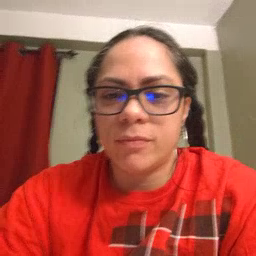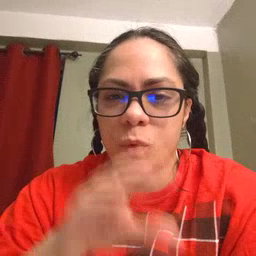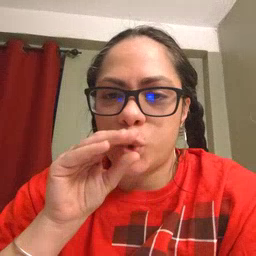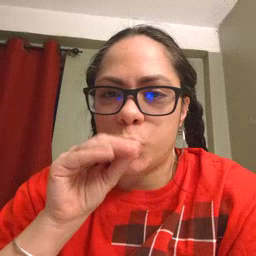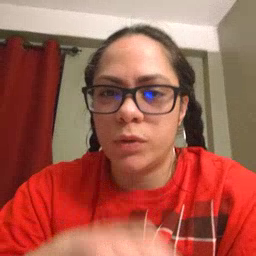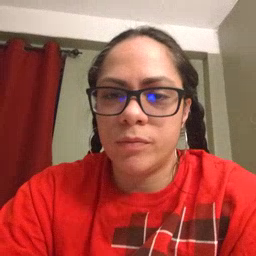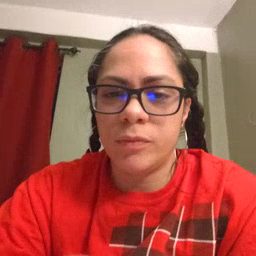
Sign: goose